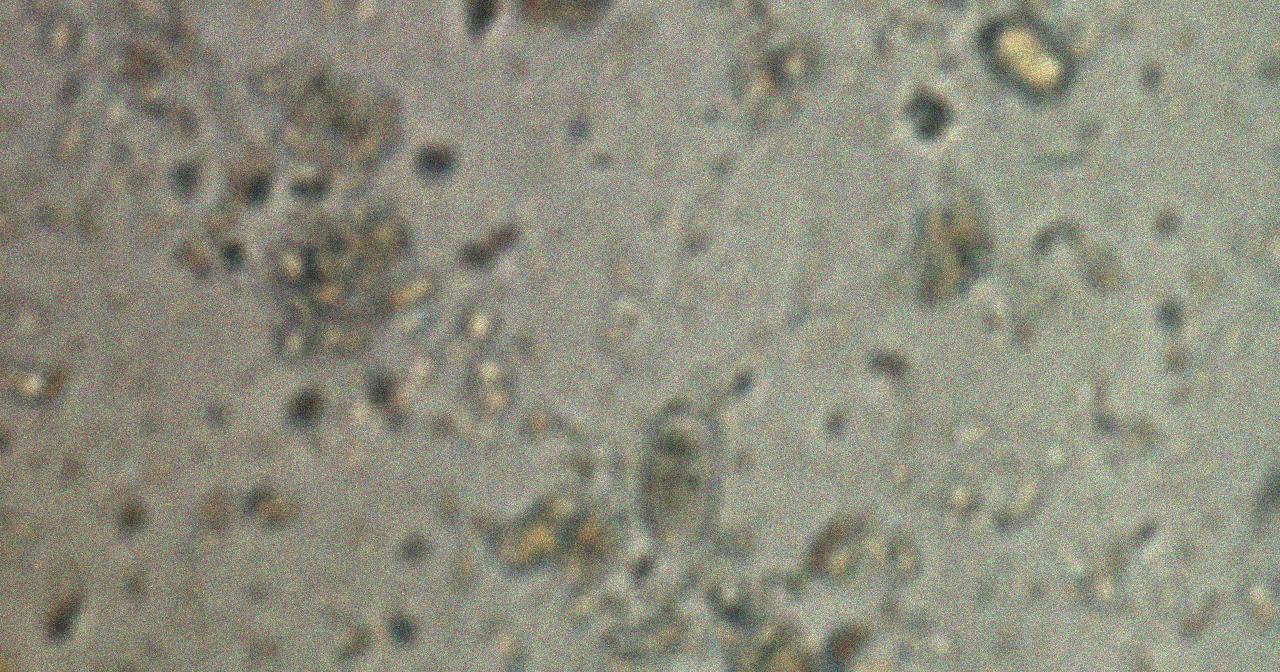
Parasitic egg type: Capillaria philippinensis